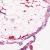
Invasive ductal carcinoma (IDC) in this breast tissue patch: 0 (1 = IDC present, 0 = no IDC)